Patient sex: M
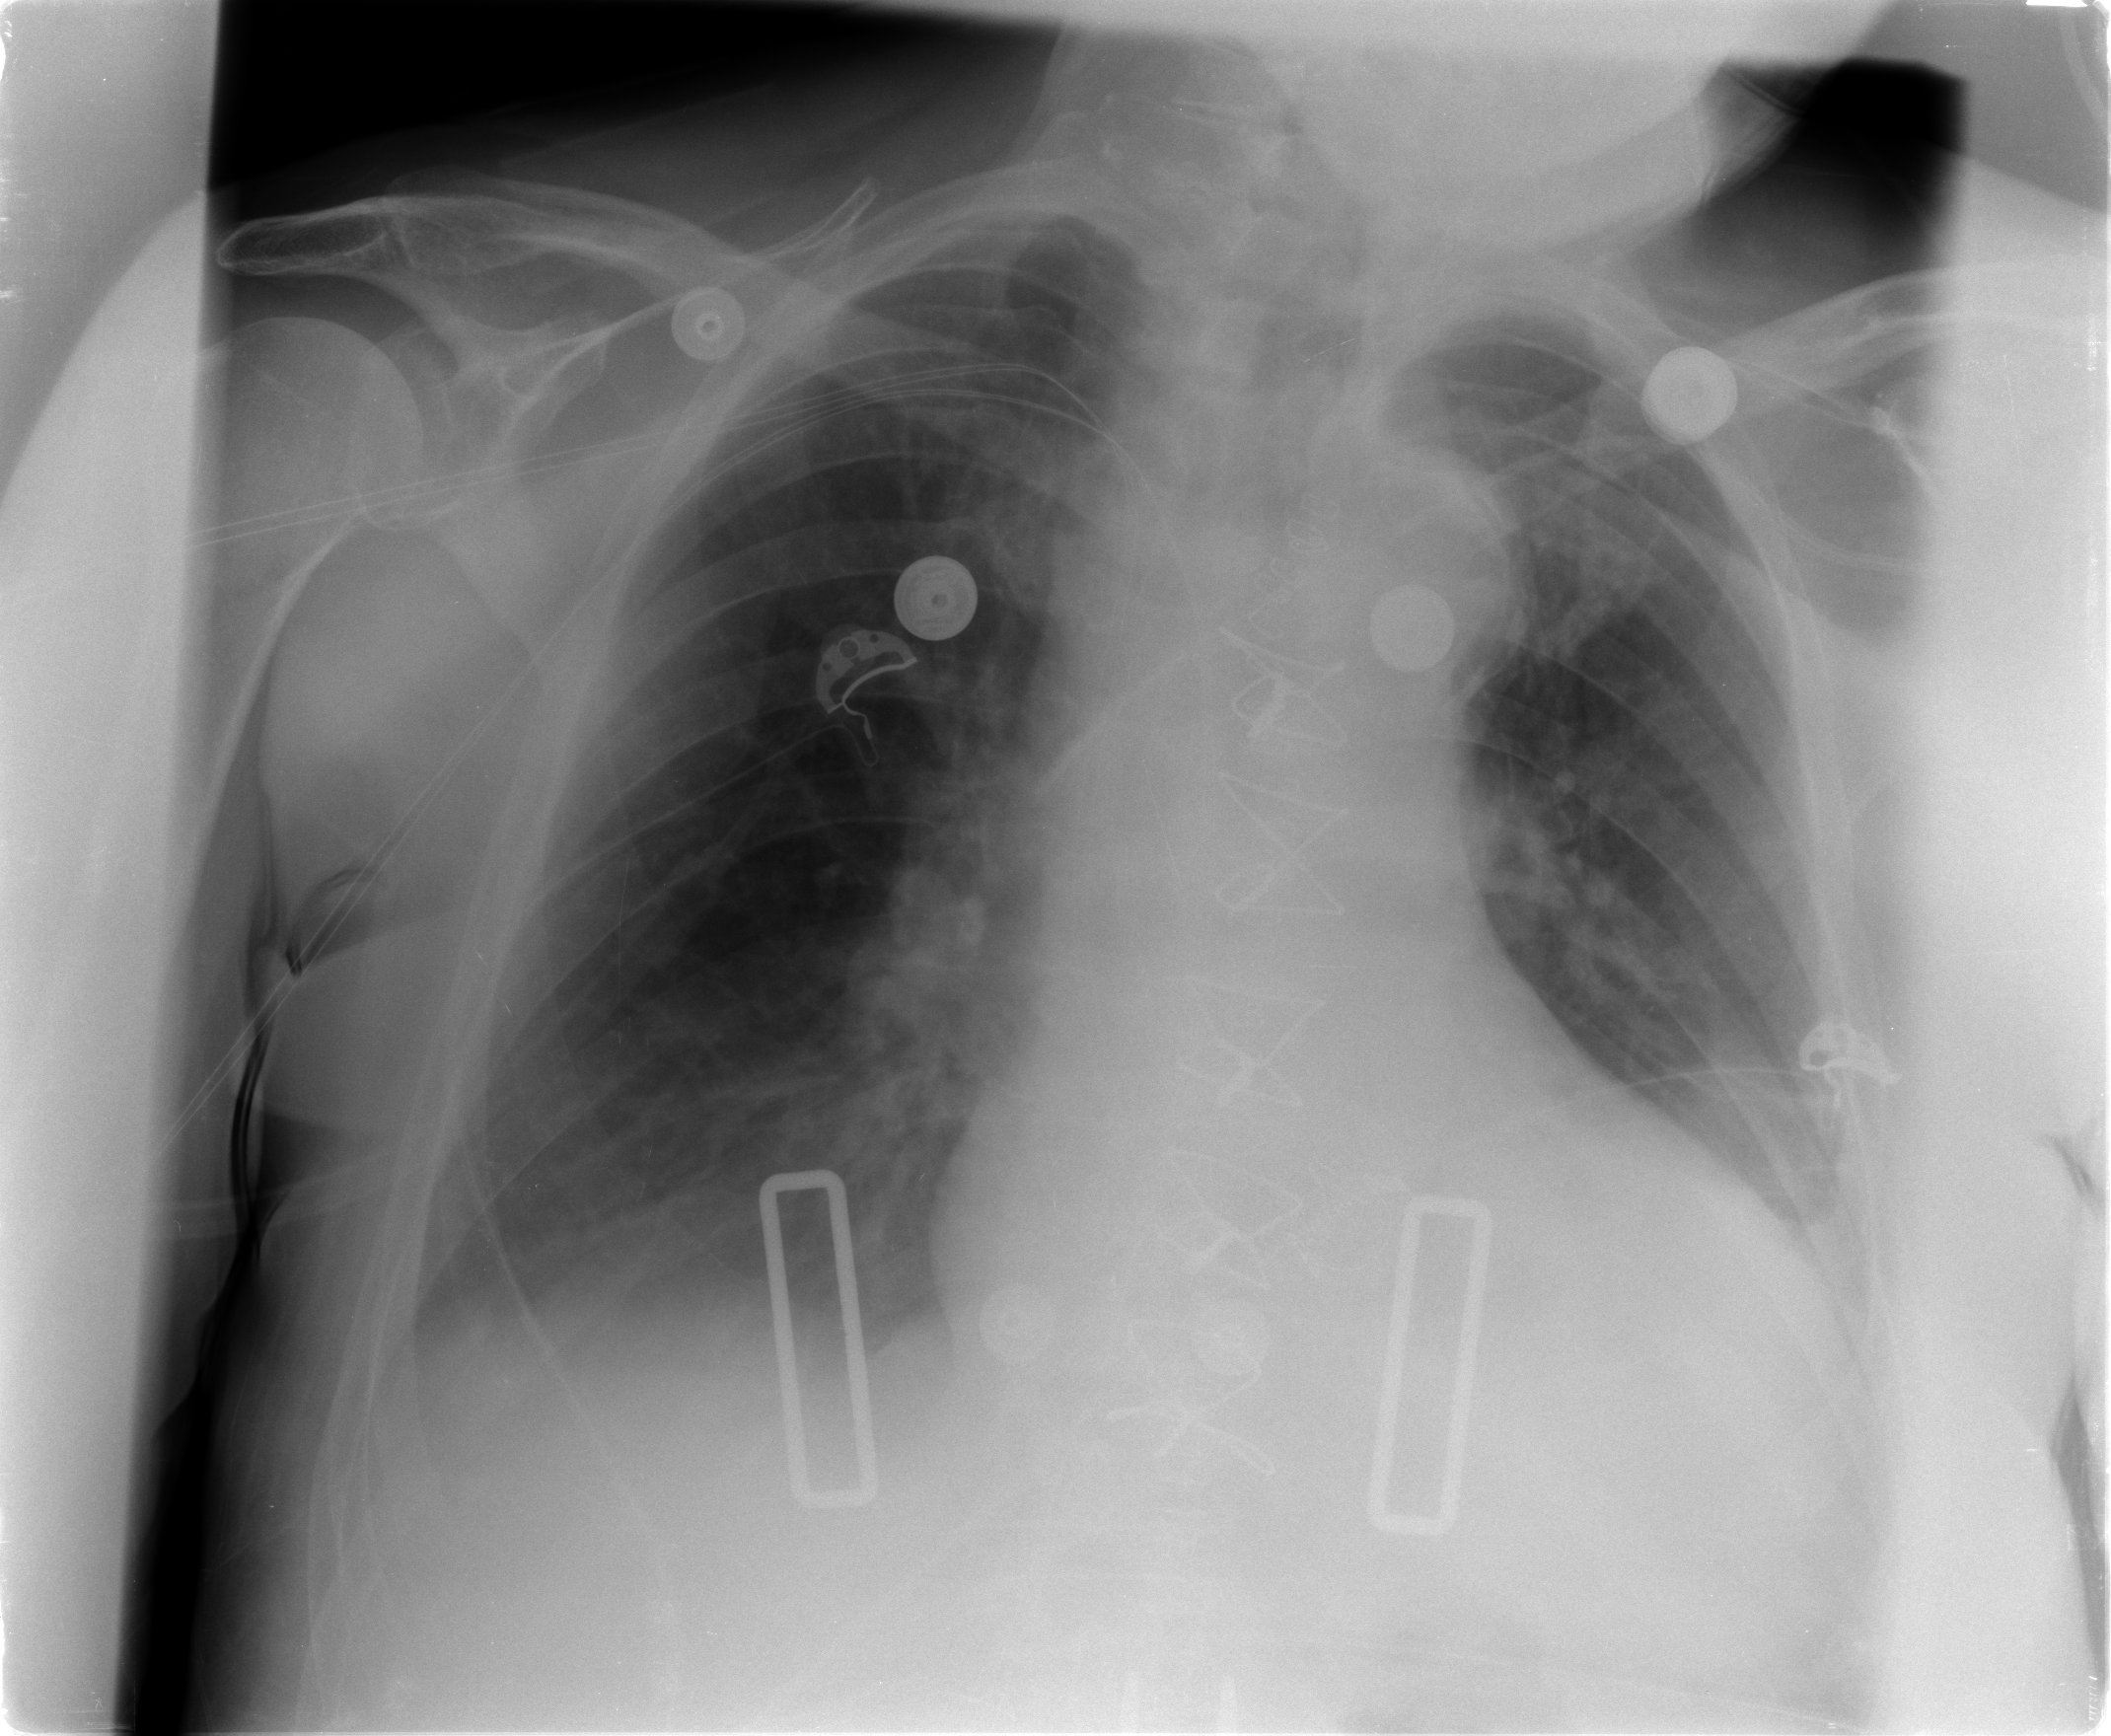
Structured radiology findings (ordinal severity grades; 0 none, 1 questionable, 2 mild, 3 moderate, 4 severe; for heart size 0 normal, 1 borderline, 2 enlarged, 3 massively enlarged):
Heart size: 2
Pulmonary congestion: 2
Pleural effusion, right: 2
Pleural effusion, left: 2
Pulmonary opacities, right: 0
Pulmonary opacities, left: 0
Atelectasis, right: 2
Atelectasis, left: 3